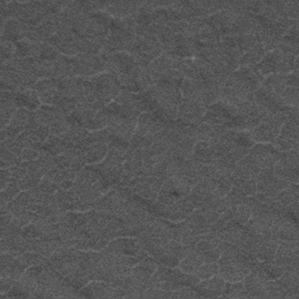
Label: frost